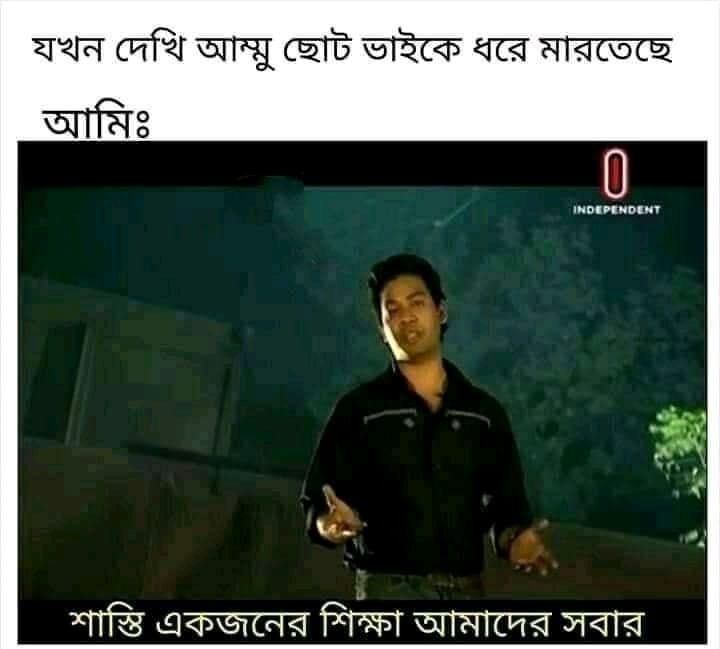
Caption: যখন দেখি আম্মু ছোট ভাইকে ধরে মারতেছে     আমিঃ  শাস্তি একজনের শিক্ষা আমাদের সবার
Label: non-hate